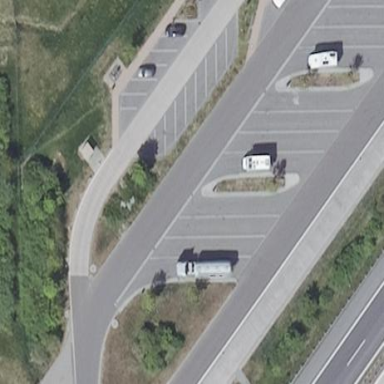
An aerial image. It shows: Street-side parking area.